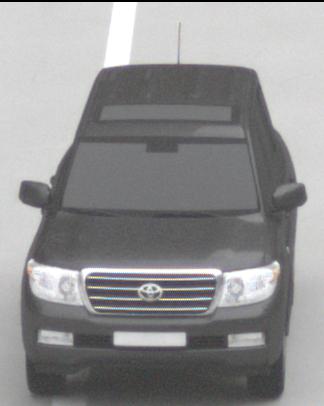
Make: Toyota
Model: Land Cruiser V8 4.7
Detailed model: Land Cruiser V8 (J20)
Model produced from: 2008/03
Model produced until: 2009/11
Doors: 5
Color: gray
Road condition: dry road
Daytime: morning or afternoon
Contrast: low contrast